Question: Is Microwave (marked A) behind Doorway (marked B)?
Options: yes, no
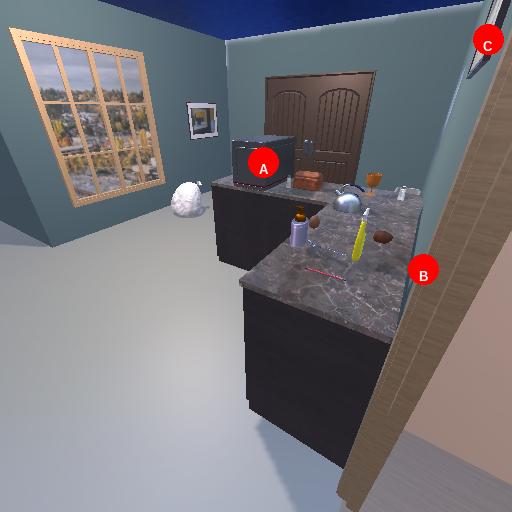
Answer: yes